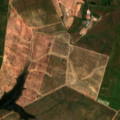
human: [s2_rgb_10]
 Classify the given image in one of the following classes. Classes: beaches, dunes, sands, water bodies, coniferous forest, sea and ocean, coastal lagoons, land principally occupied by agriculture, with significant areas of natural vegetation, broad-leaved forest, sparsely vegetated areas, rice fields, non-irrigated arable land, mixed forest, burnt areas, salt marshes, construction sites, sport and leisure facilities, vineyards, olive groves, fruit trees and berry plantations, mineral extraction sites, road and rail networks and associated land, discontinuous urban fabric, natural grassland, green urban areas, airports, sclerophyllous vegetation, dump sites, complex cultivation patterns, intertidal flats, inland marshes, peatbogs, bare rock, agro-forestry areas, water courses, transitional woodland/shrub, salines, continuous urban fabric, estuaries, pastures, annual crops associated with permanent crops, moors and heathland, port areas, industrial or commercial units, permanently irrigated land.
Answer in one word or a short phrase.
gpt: continuous urban fabric